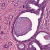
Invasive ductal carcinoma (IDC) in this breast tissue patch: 1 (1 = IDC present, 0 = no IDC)